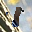
Label: 1